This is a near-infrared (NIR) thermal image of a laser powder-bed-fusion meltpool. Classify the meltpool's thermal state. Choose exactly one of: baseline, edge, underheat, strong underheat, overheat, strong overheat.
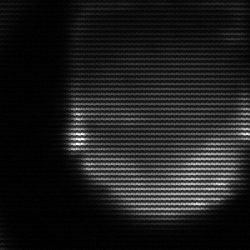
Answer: edge